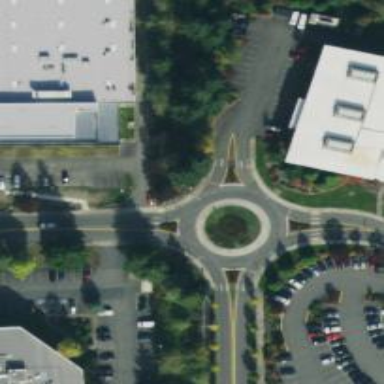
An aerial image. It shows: Roundabout on residential road.